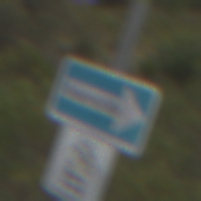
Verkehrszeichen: EinbahnstrasseRechtsweisend
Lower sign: RichtungsangabeDurchPfeile9
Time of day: Midday
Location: Outdoor (Nature)
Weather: Overcast
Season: NotSpecified
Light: Natural